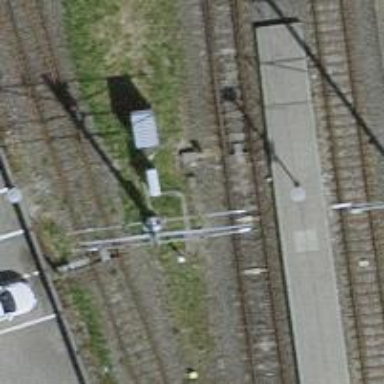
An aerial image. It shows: Railway switch.